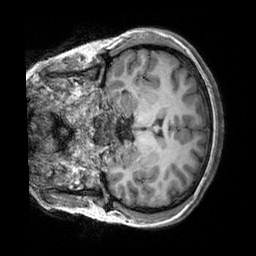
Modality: T1w
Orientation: coronal
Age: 21
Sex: female
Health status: healthy
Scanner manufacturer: siemens
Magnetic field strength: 3 T
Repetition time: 2.3 s
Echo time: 0.00303 s